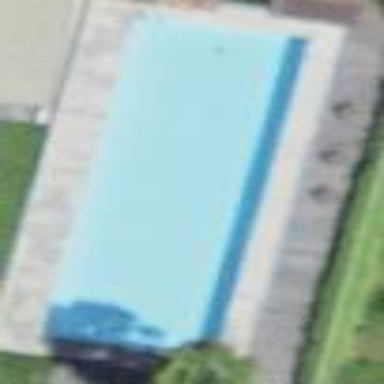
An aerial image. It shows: Swimming pool located in leisure land.